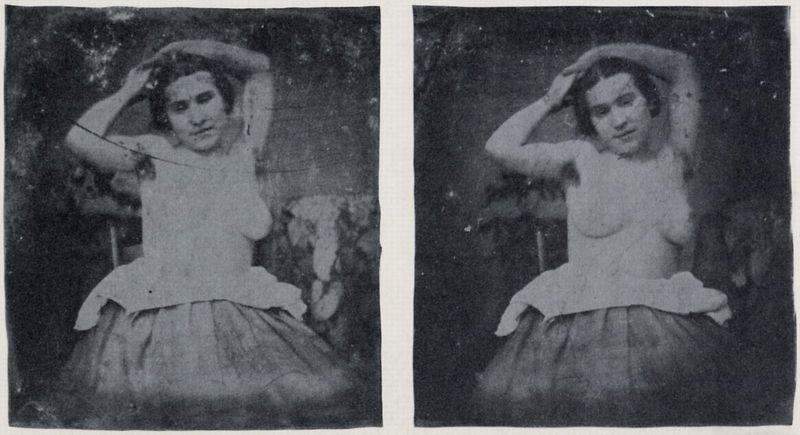
Titel: Stereo-»Akademie«
Künstler: Österreichischer Photograph
Standort: Bad Ischl
Institution: Sammlung Hans Frank (Photomuseum)
Schlagwörter: akt, dunkel, kopf, nackt, schatten, weiß, menschen, mädchen, brust, busen, frau, frisur, geste, grau, haar, hell, hintergrund, kleid, licht, mund, nacht, nase, schwarz, stirn, stuhl, tisch, blick, rock, tanz, gesichter, jung, arm, arme, augen, falten, gesicht, mensch, weit, hals, hände, portrait, porträt, rückenlehne, tischdecke, haare, tanzen, frontal, kinn, lippen, scheitel, lächeln, taille, brüste, wangen, fotos, zwei, ballett, klein, muskeln, bauch, halbakt, model, entblösst, foto, fotografie, oben, photographie, nacktheit, jugend, schwarzweiß, reihe, photo, negativ, serie, eiss, schwarzw, erhoben, aufnahme, studio, doppel, heller, nude, achseln, folge, sequenz, doppelfoto, achselhöhle, dunkler, barbusig, erhobene arme, pornografie, negative, blösse, sitzeng, achselhöhlen, aktfoto, belichtugn, elebogen, parallelfoto, stereodaguerreotypien